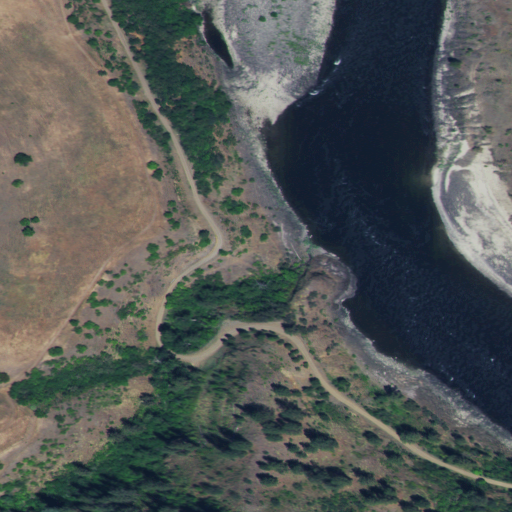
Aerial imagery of valley in Idaho named Maple Canyon containing open water, evergreen forest, shrub, grassland, open development, and low intensity development